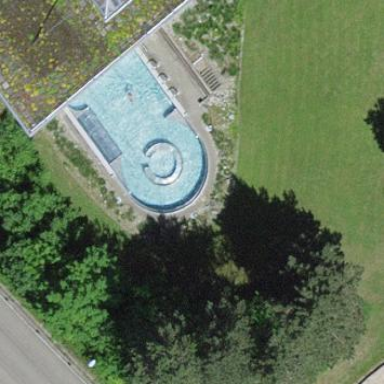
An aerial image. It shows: Outdoor swimming pool located on leisure land.